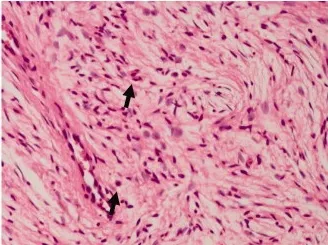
Histopathological findings. (C) A high-power view. Nuclei of the proliferating cells are spindle- or comma-shaped. Among the tumor cells, capillaries and a small number of mast cells are dispersed (indicated by arrows).
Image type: pathology (h&e)